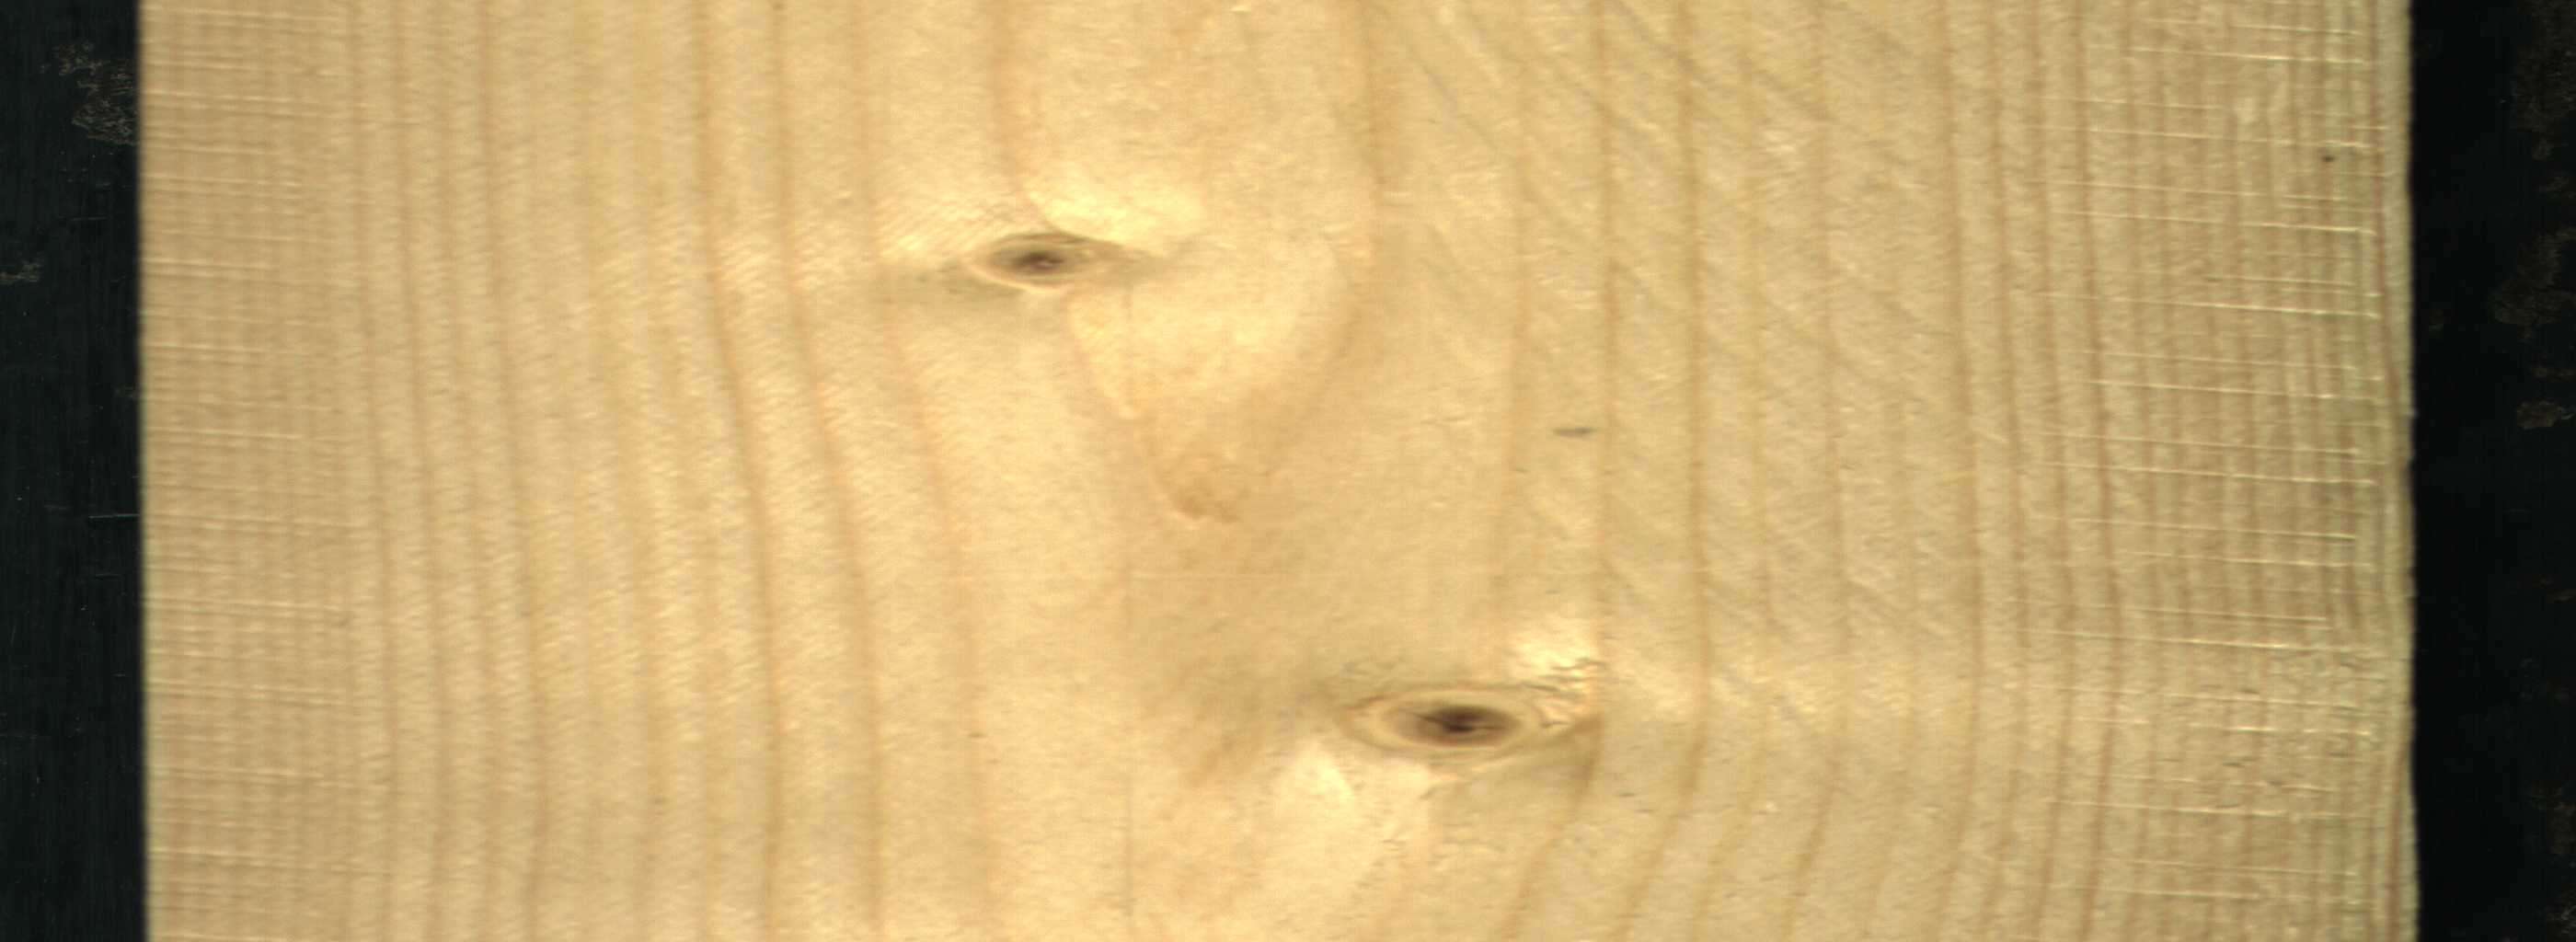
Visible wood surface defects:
Live_Knot
Live_Knot